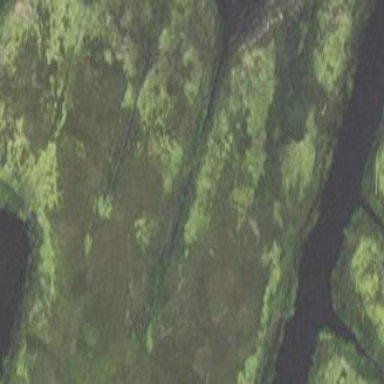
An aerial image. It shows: Tidal water ditch in natural setting.